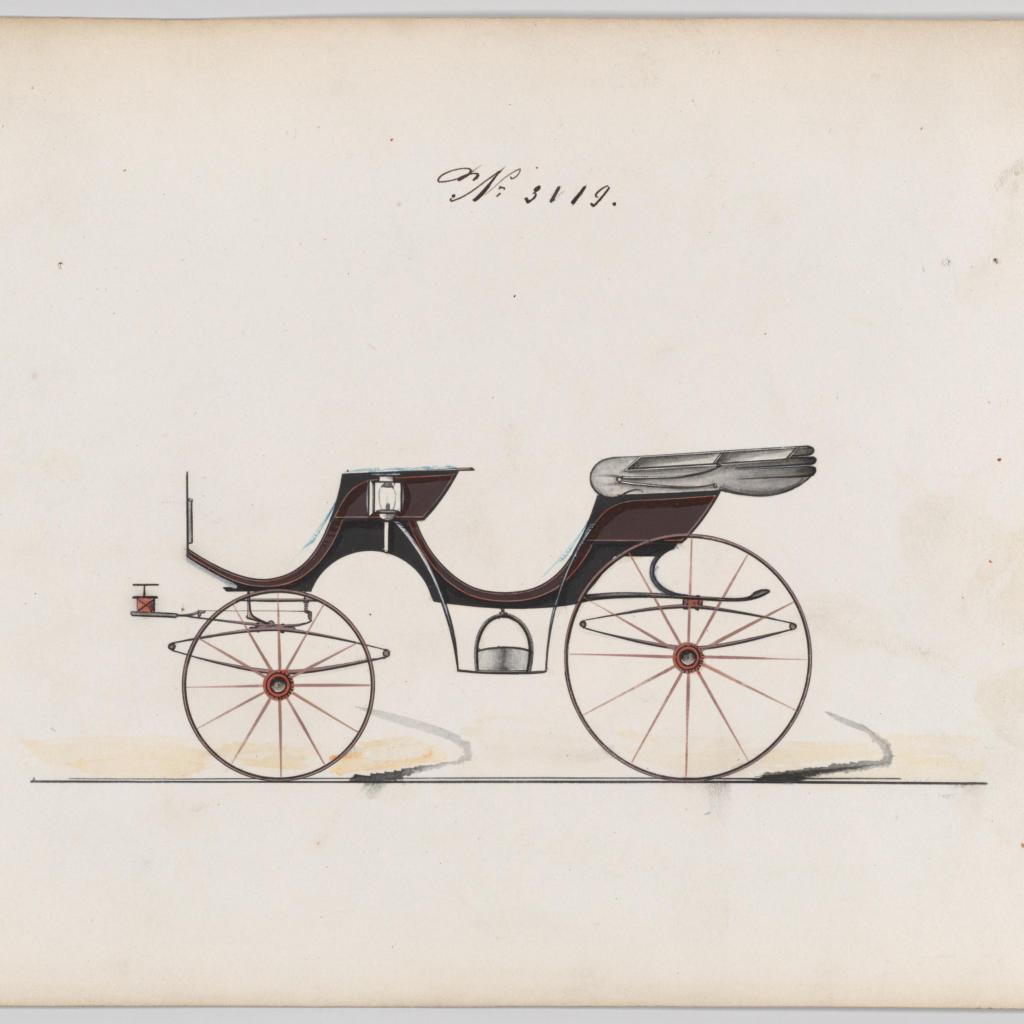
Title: Design for 2 seat Cabriolet Phaeton, no. 3119
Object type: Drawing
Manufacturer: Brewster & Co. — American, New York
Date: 1875
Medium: Pen and black ink, watercolor and gouache
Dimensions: sheet: 7 x 9 3/4 in. (17.8 x 24.8 cm)
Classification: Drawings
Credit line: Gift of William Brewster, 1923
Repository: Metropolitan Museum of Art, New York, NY